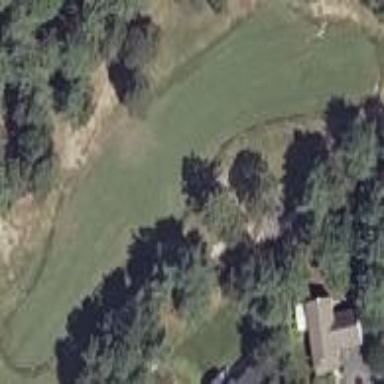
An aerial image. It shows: Golf fairway in the image.